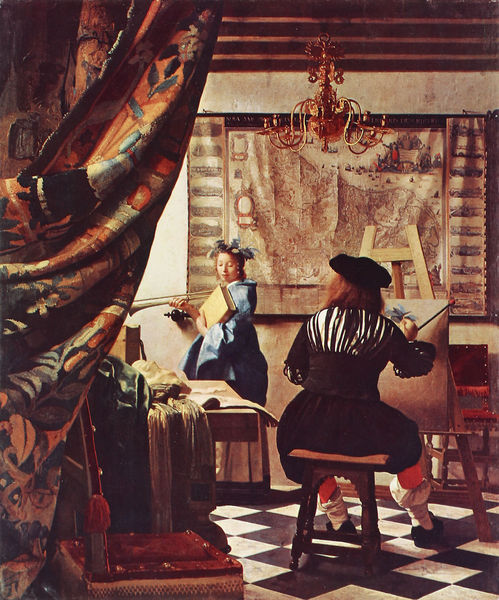
Titel: Allegorie der Malerei (Das Atelier)
Künstler: Jan Vermeer van Delft
Institution: Wien, Kunsthistorisches Museum
Schlagwörter: blau, gemälde, mann, mädchen, braun, bunt, frau, hut, kleid, lampe, raum, rücken, schmuck, schwarz, stuhl, tisch, zimmer, rot, tuch, kappe, mütze, federn, bild, horn, vorhang, öl, modell, hocker, wandteppich, atelier, maler, muse, staffelei, kronleuchter, leuchter, strümpfe, buch, künstler, fliesen, leinwand, kunst, malen, malkunst, pinsel, karte, landkarte, kopfschmuck, trompete, verkündung, ruhm, blaues kleid, staffeleo, ruhm der malkunst